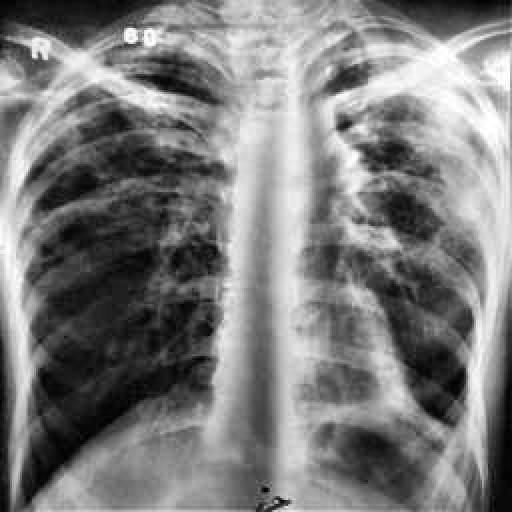
Finding: TUBERCULOSIS